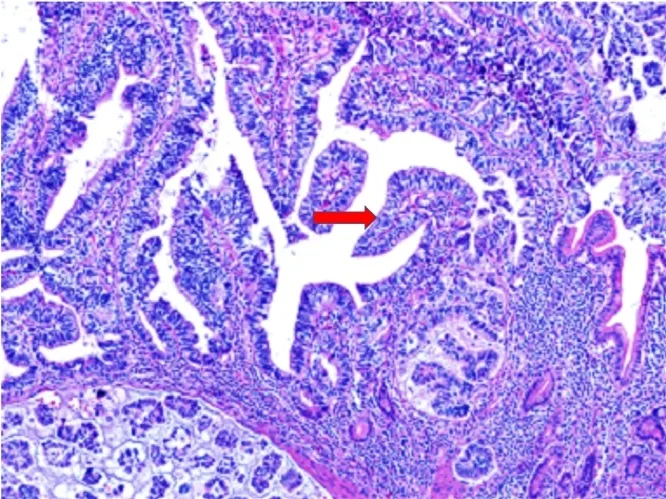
Adenocarcinoma of Meckel's Diverticulum. Extensive gastric epithelial differentiation (arrow) strongly suggests origin in ectopic gastric epithelium.
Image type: pathology (h&e)